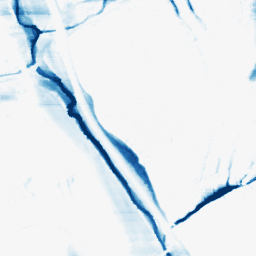
Category: morphological
Decomposition family: morphological_ellipse
Decomposition parameters: operation: closing
width: 5
height: 50
Upsampling method: edge_directed
Upsampling parameters: scale: 2
Upsampling scale: 2